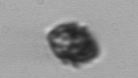
Label: Kryptoperidinium_triquetrum